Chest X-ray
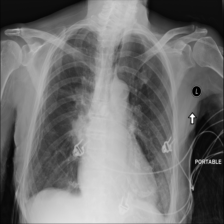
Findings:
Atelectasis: negative
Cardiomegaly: negative
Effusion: negative
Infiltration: negative
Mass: negative
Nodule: negative
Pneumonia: negative
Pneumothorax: negative
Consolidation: negative
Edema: negative
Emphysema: negative
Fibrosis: negative
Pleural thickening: negative
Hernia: negative